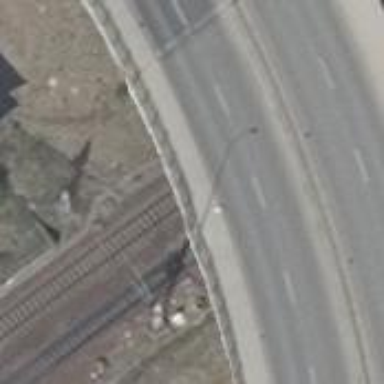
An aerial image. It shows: Railway track with contact line for electrification.